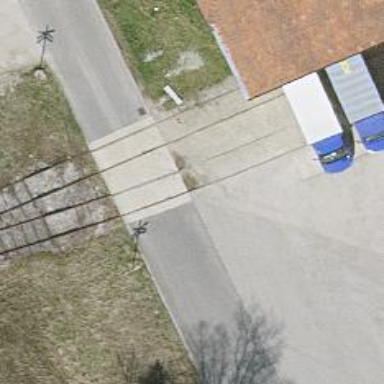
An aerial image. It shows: Single-track railway yard.